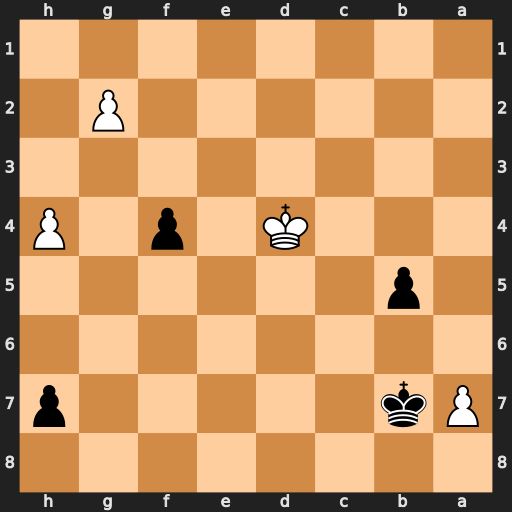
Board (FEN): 8/Pk5p/8/1p6/3K1p1P/8/6P1/8
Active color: b
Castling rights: -
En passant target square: -
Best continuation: Kxa7 Kc5 Ka6